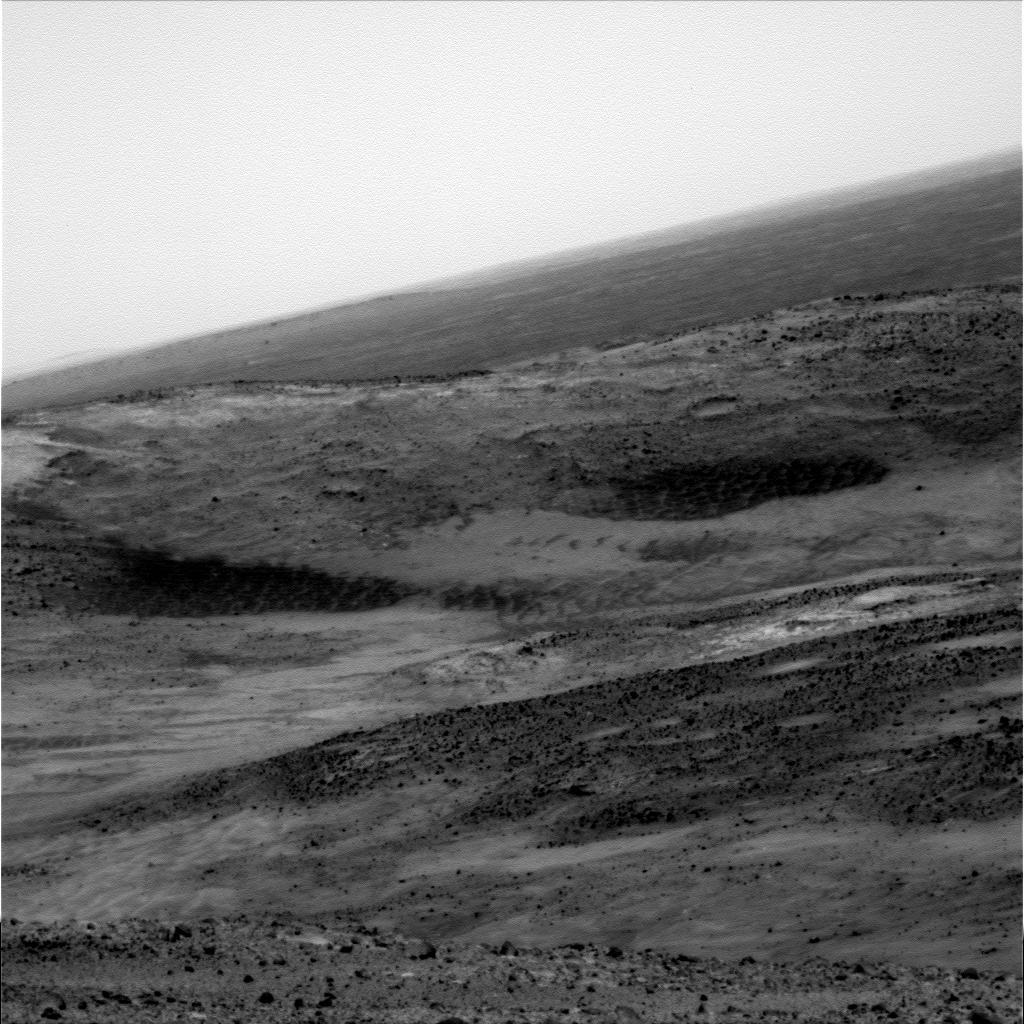
Terrain classes present: Background, Gravel / Sand / Soil, Rock, Shadow